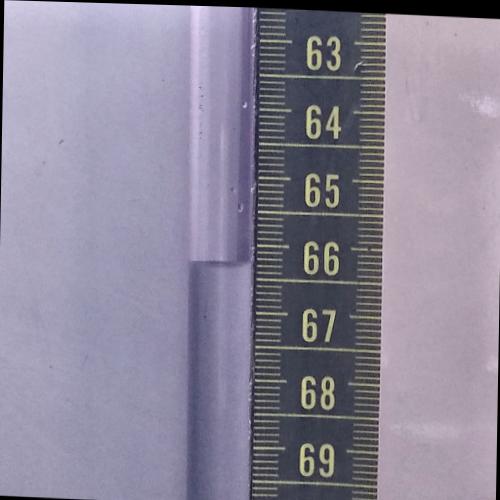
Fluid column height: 66.3 cm